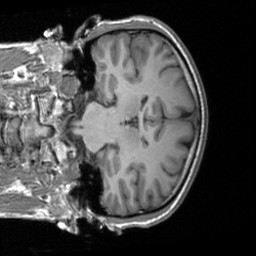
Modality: T1w
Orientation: coronal
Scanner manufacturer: siemens
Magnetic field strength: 3 T
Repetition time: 1.9 s
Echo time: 0.00226 s